Field crop: maize
Growth stage: 2
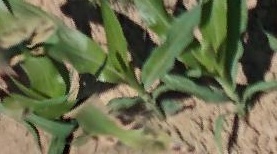
Species: maize